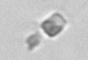
Label: Chaetoceros